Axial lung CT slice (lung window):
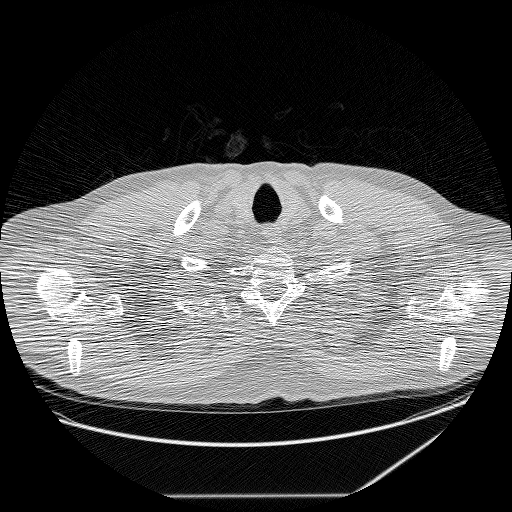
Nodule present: no